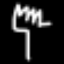
Label: fork